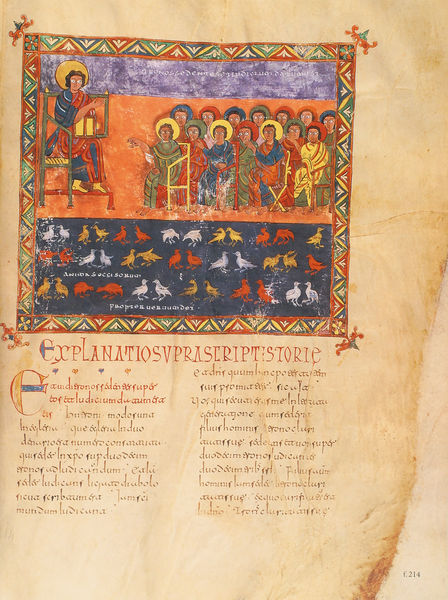
Titel: Beatus-Manuskript
Künstler: Magius
Institution: New York, Pierpont Morgan Library
Schlagwörter: blau, mann, gelb, grün, menschen, frau, orange, stuhl, rot, bild, vögel, gewand, gold, blatt, schrift, schule, lila, buch, buchstaben, volk, heiligenschein, schreiben, heilig, lehre, baltt, skript, chronik, mozaik, kronik